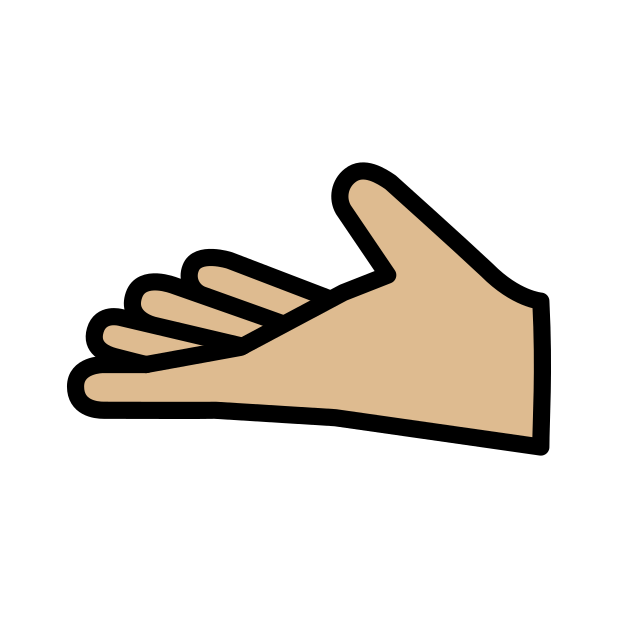
palm up hand: medium-light skin tone